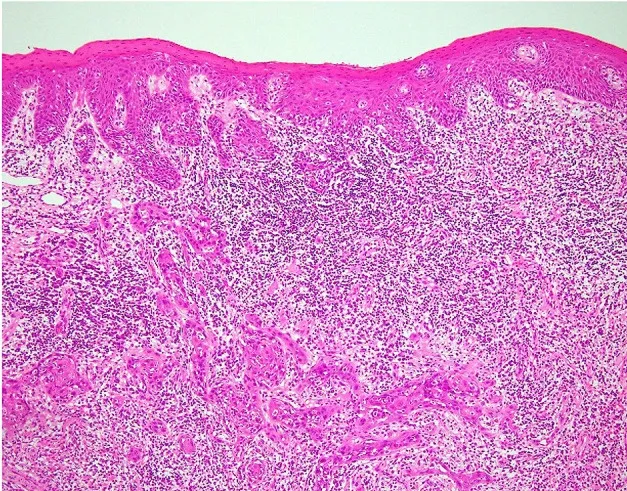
T2-weighted axial magnetic resonance imaging in case 3, showing a 12 x 12-mm mass on the mandible with bone absorption and a 38 x25-mm mass on the right side of the oral floor.
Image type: pathology (h&e)